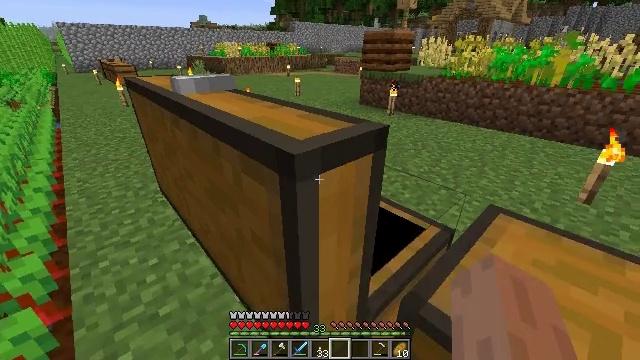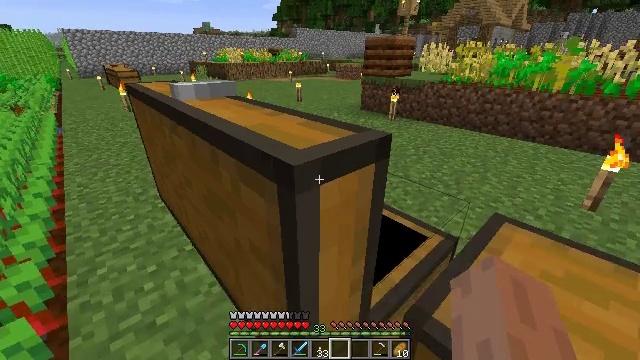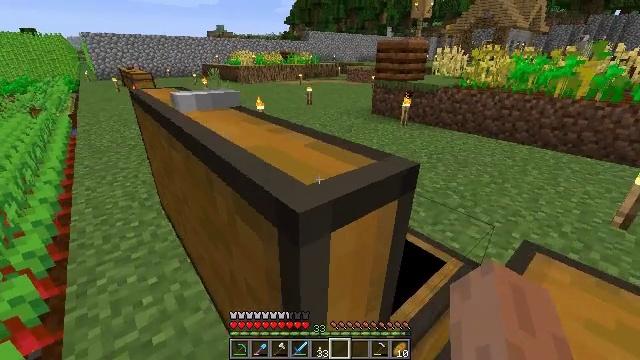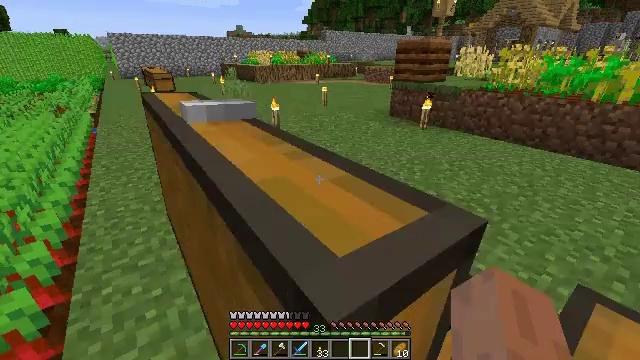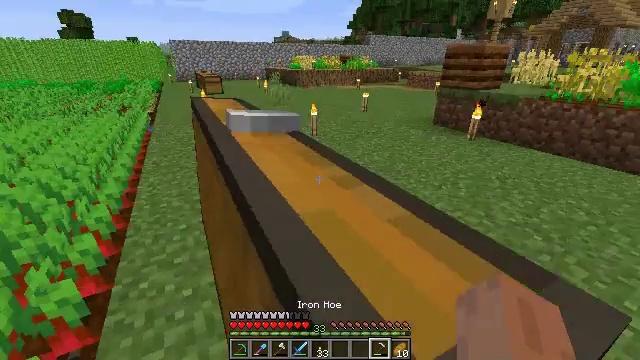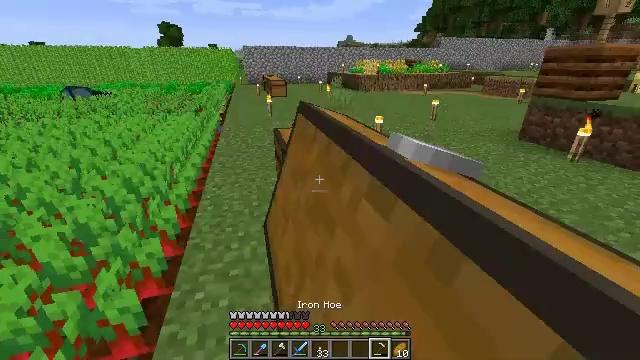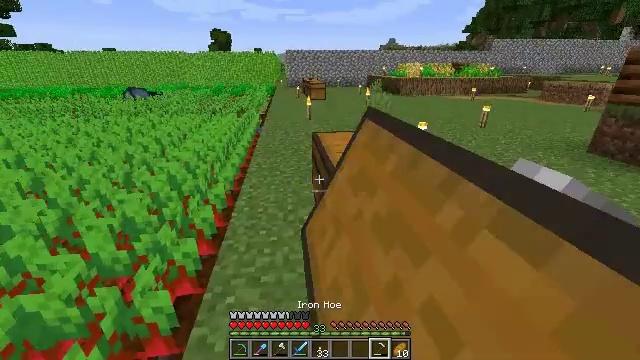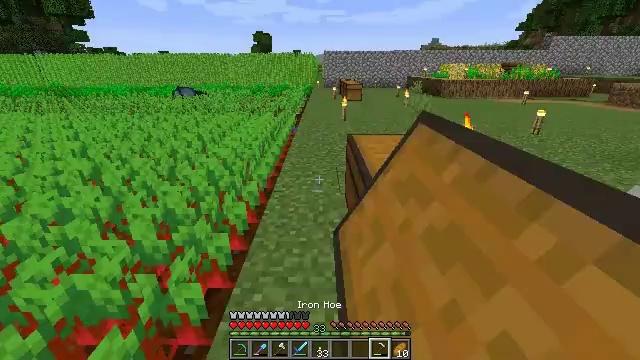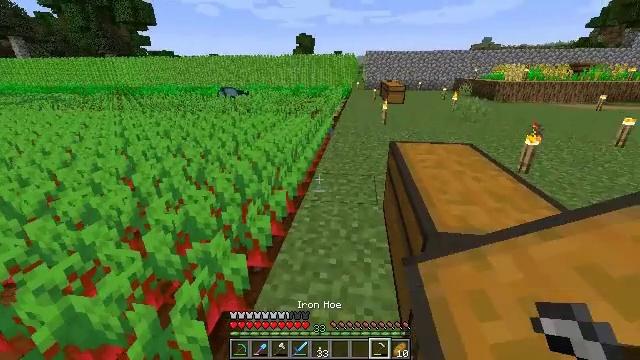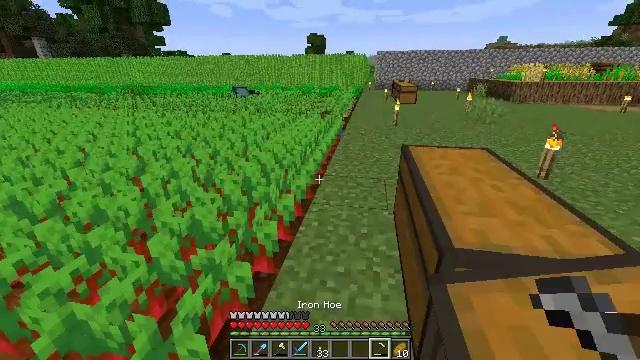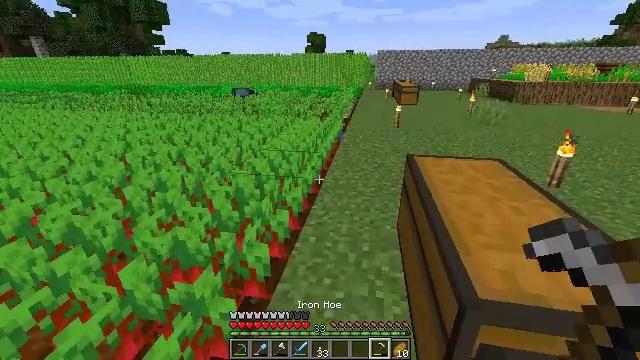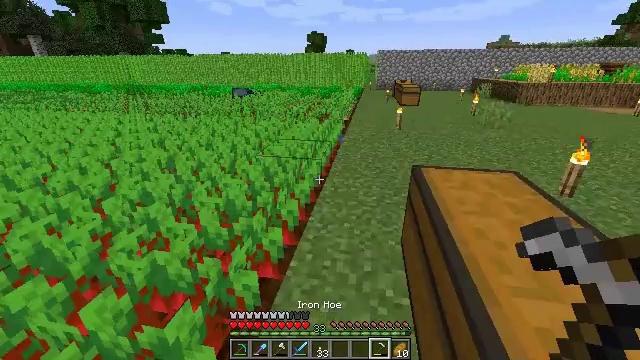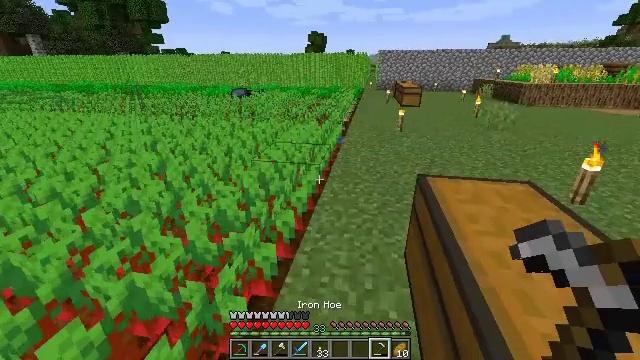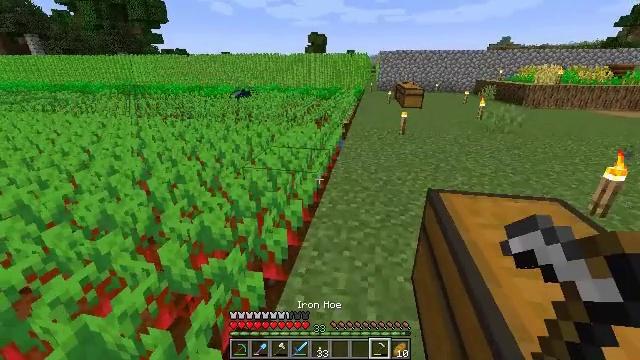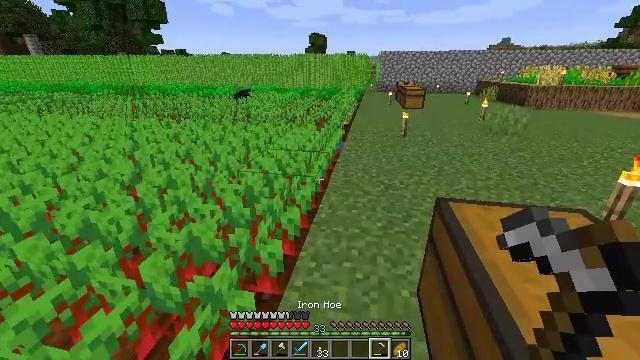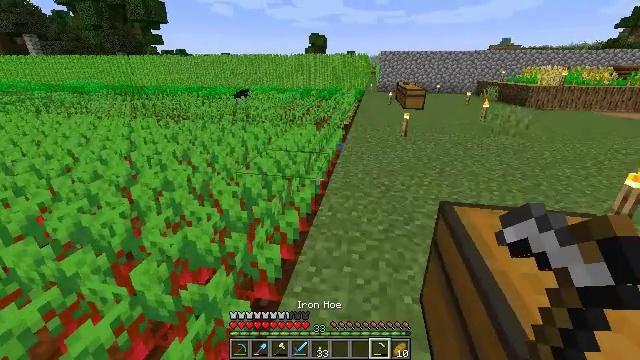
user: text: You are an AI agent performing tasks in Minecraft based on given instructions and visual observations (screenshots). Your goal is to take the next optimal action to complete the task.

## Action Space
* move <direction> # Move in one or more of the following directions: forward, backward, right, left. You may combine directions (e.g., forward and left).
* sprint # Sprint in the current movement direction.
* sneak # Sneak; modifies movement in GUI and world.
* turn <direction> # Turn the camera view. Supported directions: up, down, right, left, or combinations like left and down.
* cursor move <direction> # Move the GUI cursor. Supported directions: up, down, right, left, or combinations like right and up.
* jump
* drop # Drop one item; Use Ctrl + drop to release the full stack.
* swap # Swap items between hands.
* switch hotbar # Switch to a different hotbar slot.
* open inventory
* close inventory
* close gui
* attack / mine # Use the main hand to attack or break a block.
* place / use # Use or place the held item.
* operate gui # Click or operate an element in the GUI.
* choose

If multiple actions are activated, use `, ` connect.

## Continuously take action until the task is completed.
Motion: motion action
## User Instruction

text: Harvest the mature beetroots.
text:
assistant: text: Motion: move forward, turn up
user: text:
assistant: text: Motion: move forward, turn left
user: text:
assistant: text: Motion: move forward, turn left
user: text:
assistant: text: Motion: move forward, turn left
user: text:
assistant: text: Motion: move forward, turn left
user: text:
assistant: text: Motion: move forward, turn left
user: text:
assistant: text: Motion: move forward, turn left
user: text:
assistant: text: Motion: move forward, turn left
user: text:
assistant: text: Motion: move forward, turn left
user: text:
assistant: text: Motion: move forward
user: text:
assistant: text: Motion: move forward
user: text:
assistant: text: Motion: move forward
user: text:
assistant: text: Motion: move forward
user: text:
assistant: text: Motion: move forward
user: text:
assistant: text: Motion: move forward
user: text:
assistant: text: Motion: move forward
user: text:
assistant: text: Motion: move forward and move right
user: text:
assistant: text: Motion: move forward and move right
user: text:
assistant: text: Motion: move forward and move right, turn left and down
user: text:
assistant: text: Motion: move forward and move right, turn left and down
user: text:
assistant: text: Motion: move forward and move right, turn left
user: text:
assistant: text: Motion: move forward and move right, turn left
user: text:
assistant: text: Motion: move forward and move right
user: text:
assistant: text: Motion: move forward and move right
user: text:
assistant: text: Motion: move forward and move right
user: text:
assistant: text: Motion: move forward and move right
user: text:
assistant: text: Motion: move forward and move right
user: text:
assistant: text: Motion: move forward and move right, turn left
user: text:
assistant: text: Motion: move forward and move right, turn left
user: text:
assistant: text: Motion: move forward and move right, turn left